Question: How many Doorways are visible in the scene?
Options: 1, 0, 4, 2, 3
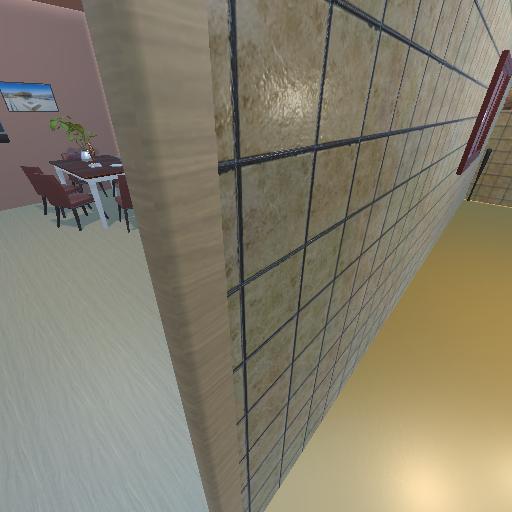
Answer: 1